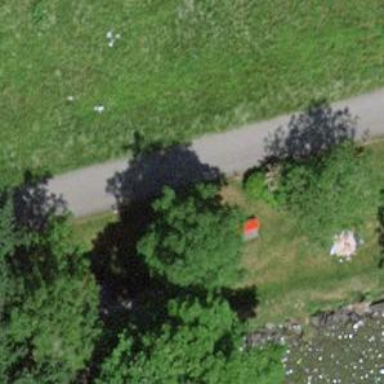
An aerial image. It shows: Red bench.